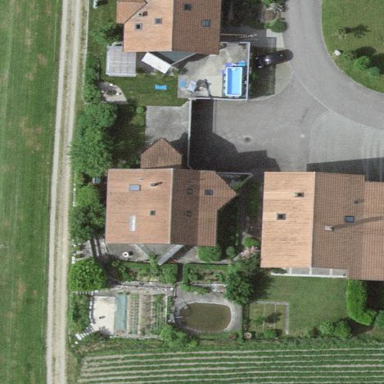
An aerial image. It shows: Residential building.